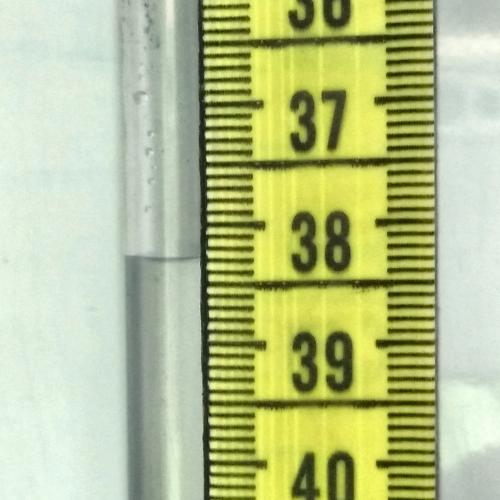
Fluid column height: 38.3 cm